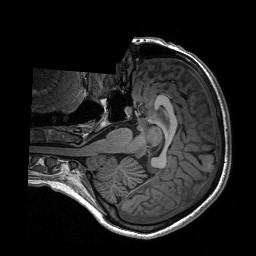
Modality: T1w
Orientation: axial
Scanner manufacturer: siemens
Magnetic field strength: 3 T
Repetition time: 2.3 s
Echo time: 0.00197 s